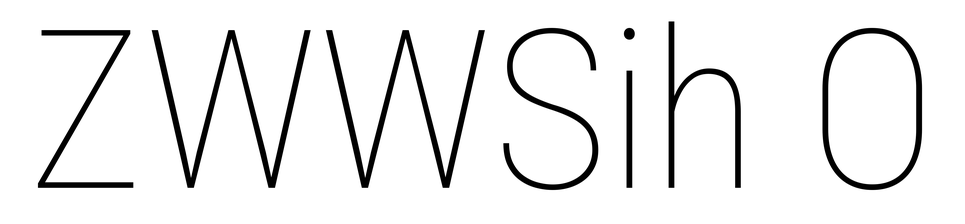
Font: Roboto_Condensed_Thin